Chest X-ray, PA view. Patient: 56 years old, sex M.
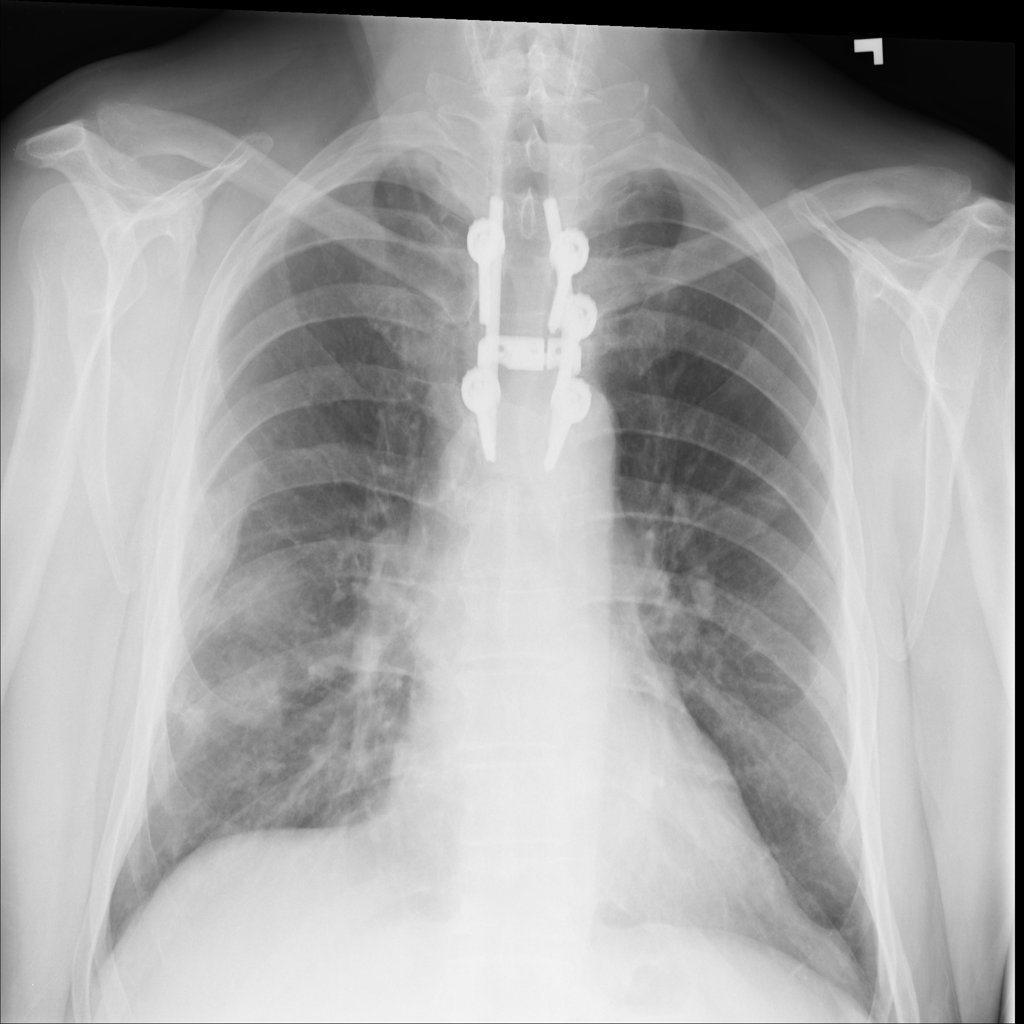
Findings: Nodule